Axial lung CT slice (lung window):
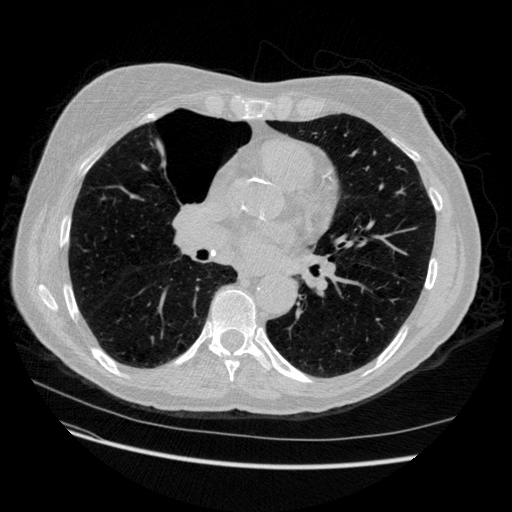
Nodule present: no